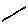
Label: line